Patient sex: F
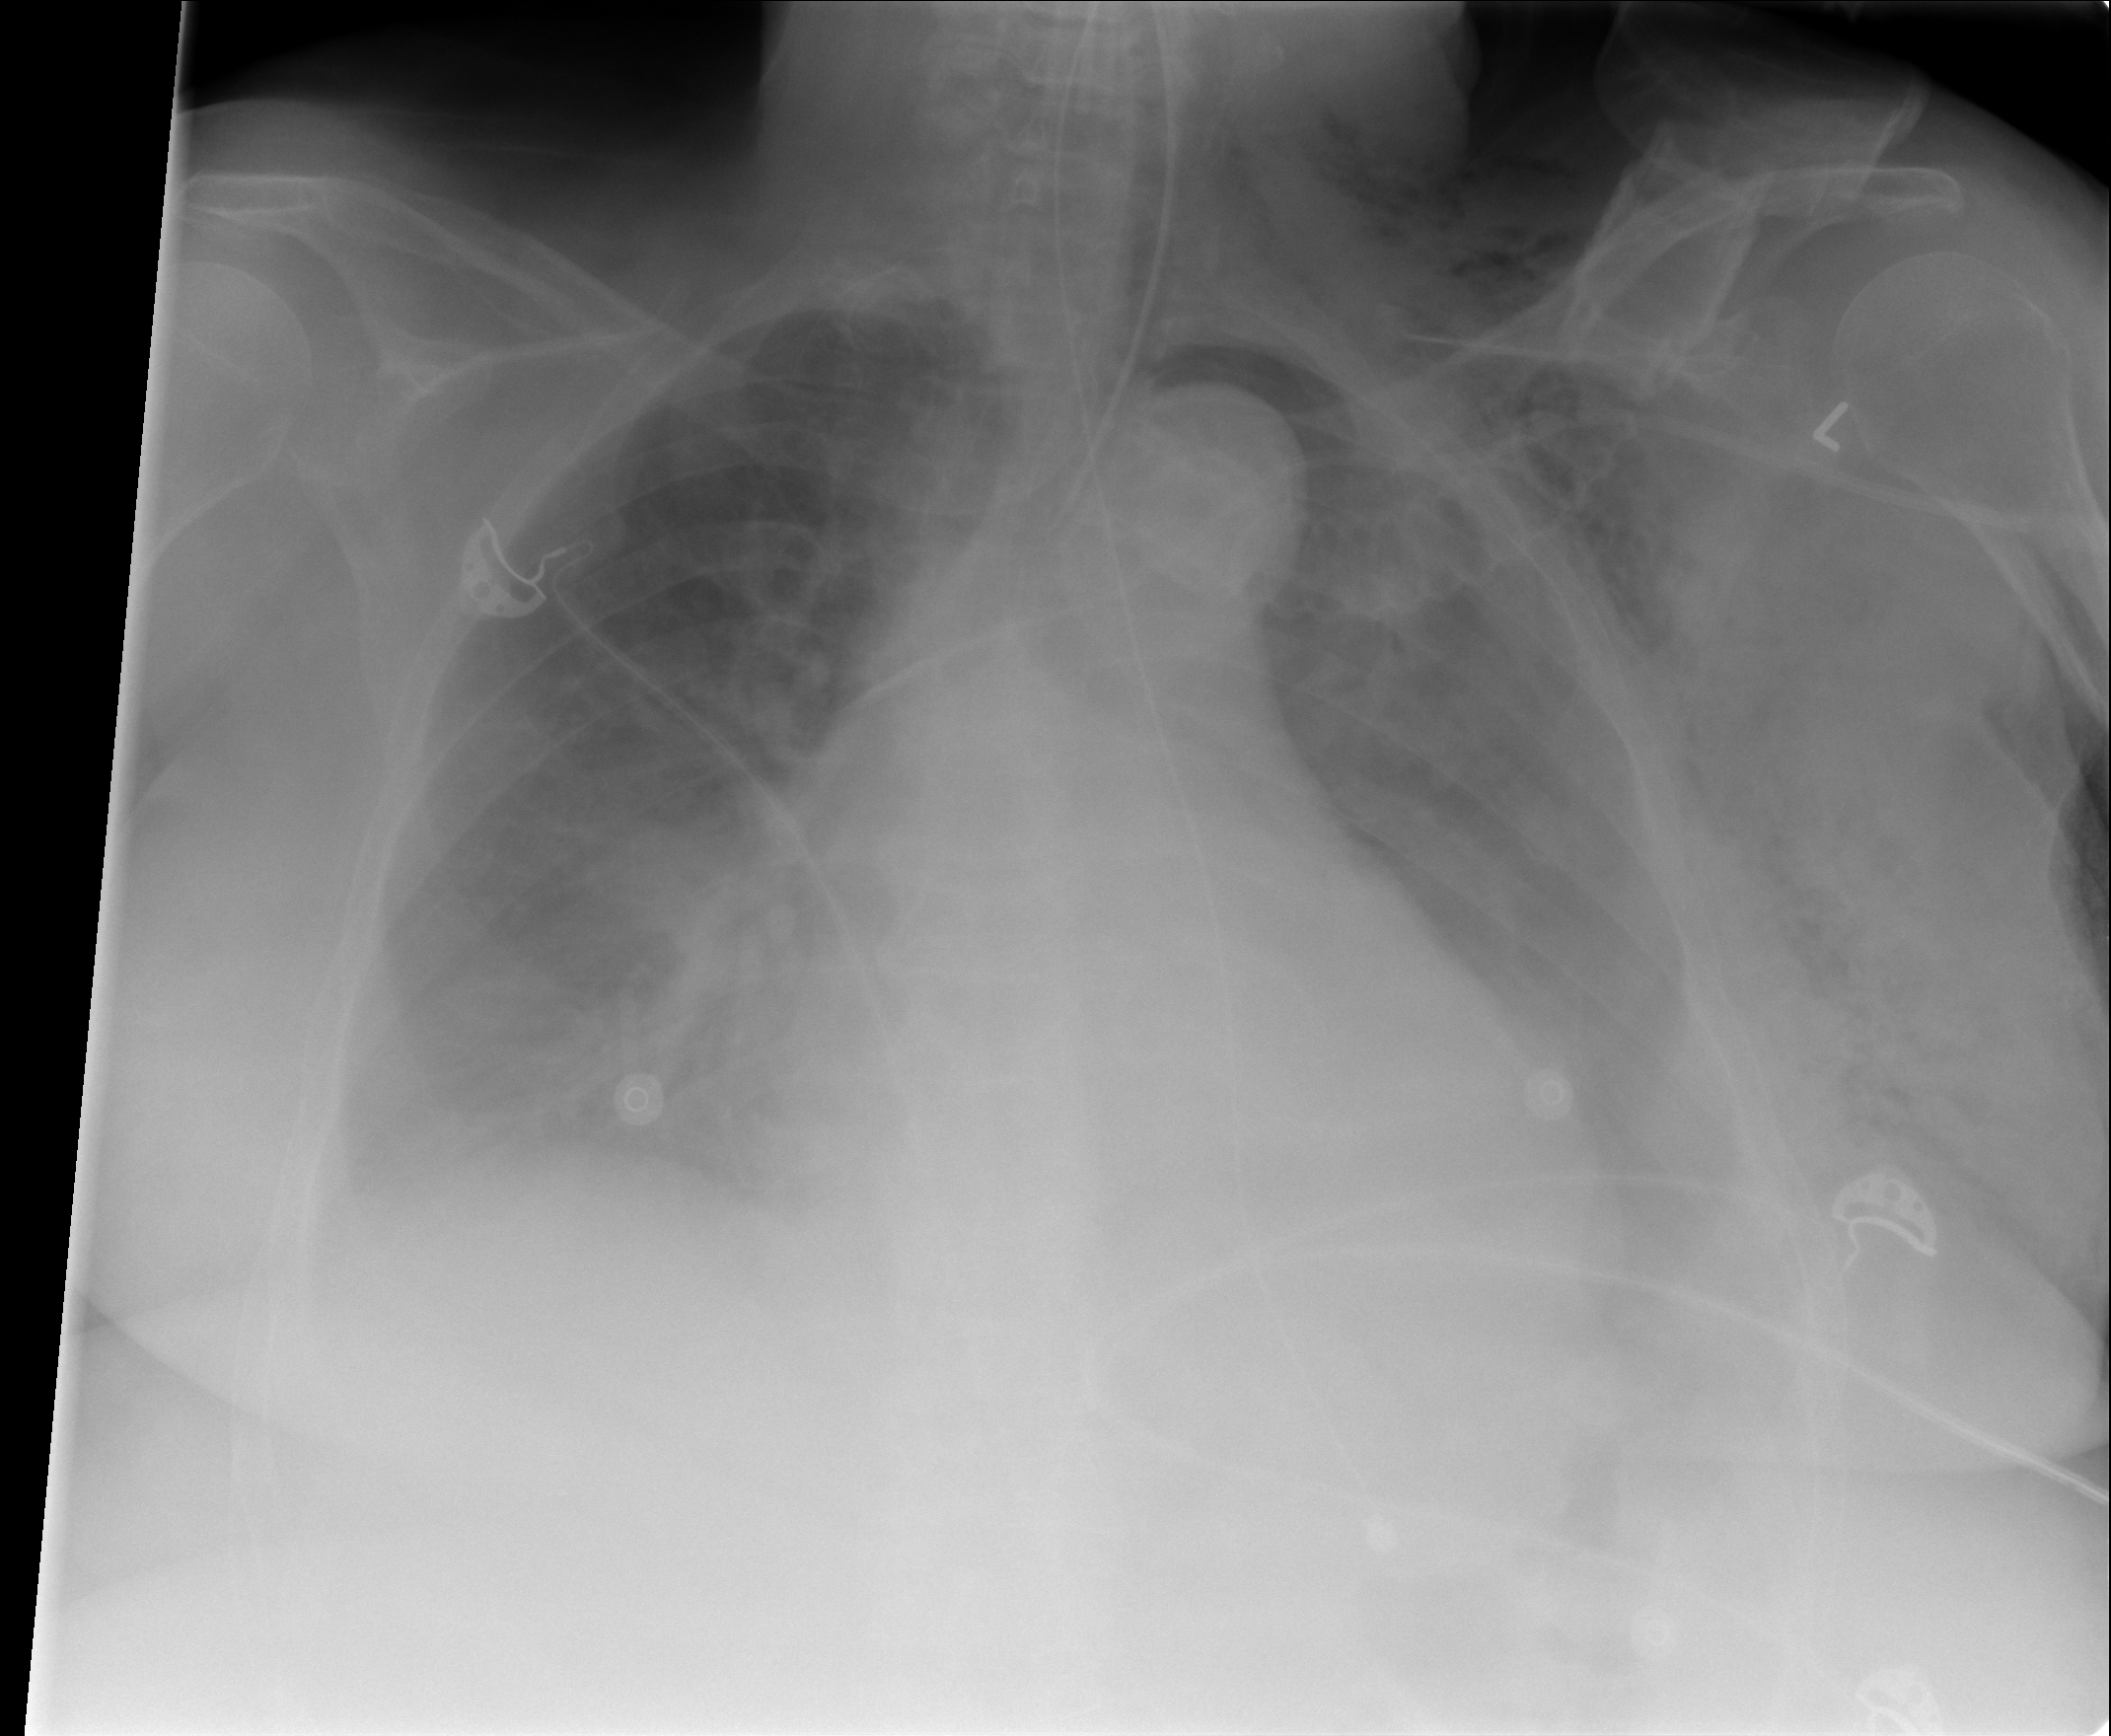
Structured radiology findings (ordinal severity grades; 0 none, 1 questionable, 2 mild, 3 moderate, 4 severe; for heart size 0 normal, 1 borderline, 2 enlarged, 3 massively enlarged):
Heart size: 2
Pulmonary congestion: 2
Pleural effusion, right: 3
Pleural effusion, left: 3
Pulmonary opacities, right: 0
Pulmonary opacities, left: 2
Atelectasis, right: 2
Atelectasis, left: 2